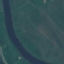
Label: River